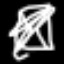
Label: hourglass